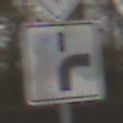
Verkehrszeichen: VerlaufVorfahrtsstrasse8
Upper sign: Vorfahrtsstrasse
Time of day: MorningAfternoon
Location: Outdoor (Nature)
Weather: Overcast
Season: NotSpecified
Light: Natural